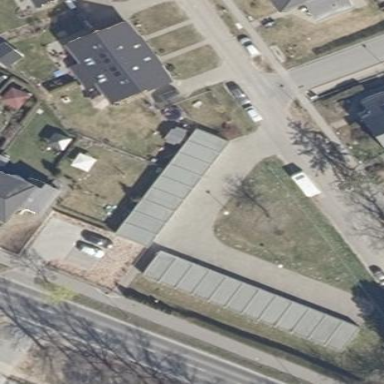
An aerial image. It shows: Group of garages.